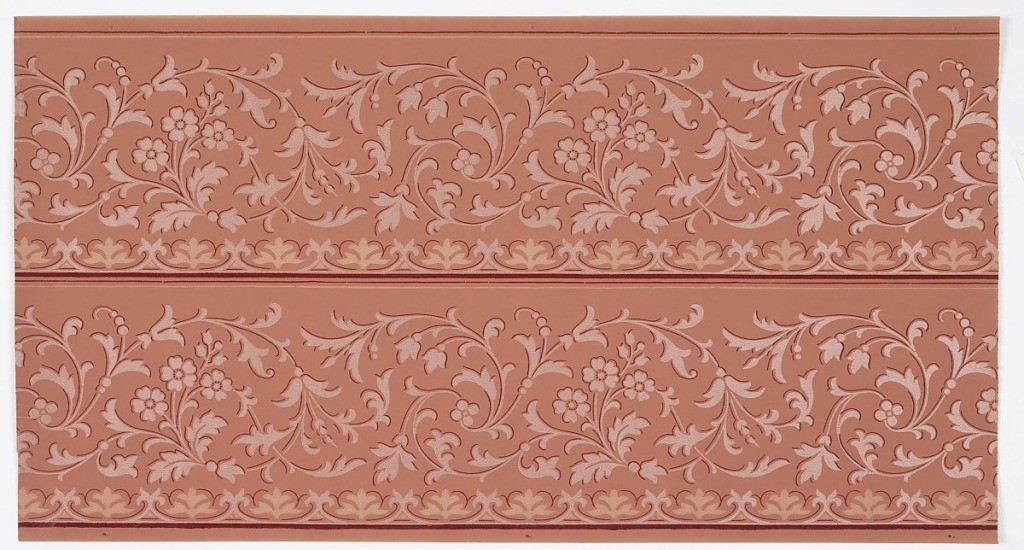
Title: Frieze
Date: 1905–1915
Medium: Machine-printed paper, liquid mica
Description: Borders printed two across the width. Waving floral scrolls with foliate scrolling and foliate motif underneath. Ground is pink. Printed in light pink mica, cream, and dark pink.